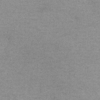
Label: dusty